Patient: sex M, age 61
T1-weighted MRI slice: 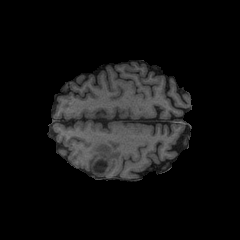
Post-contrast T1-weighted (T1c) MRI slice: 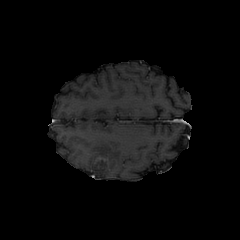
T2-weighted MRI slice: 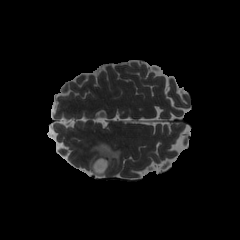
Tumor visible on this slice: yes
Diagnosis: Glioblastoma, IDH-wildtype
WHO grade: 4